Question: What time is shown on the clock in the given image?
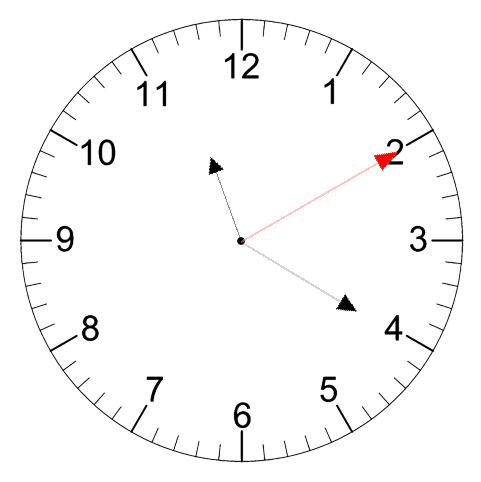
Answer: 11:20:10